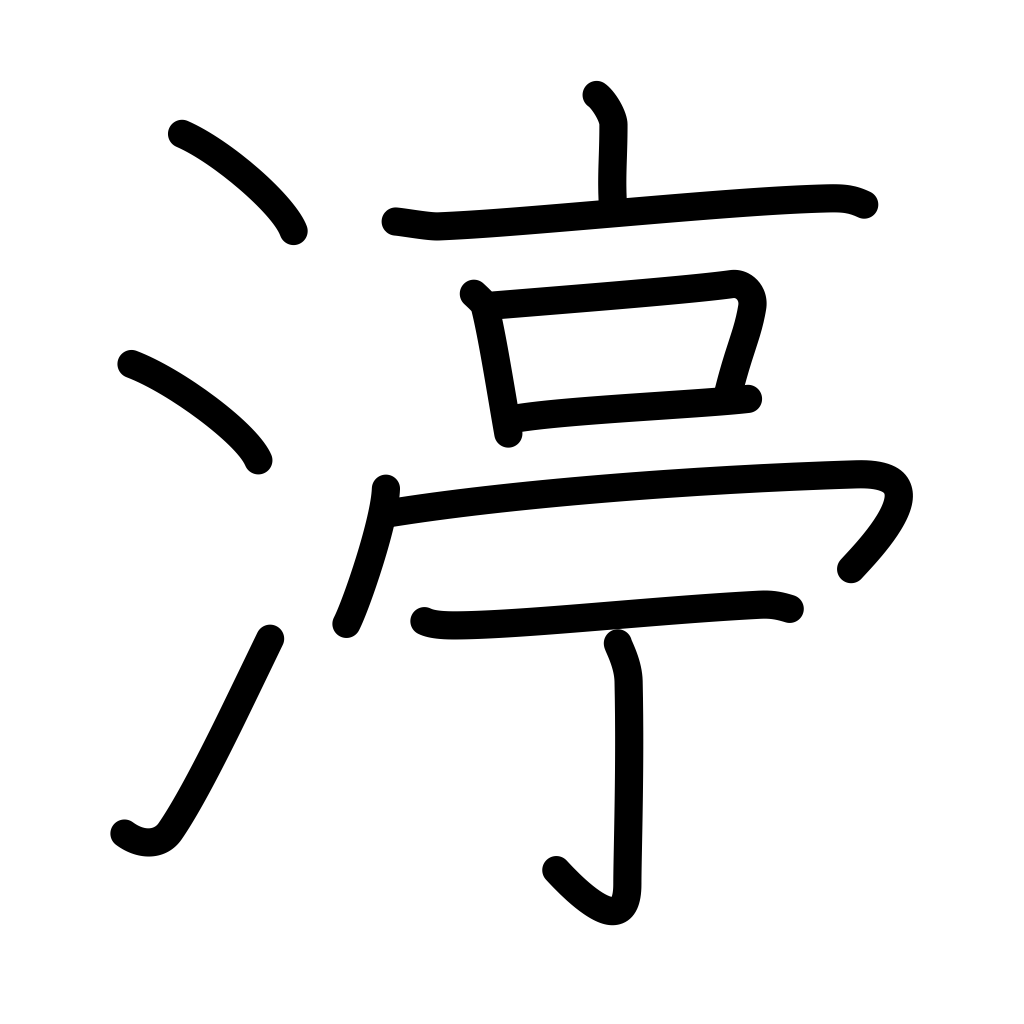
Meaning: stop